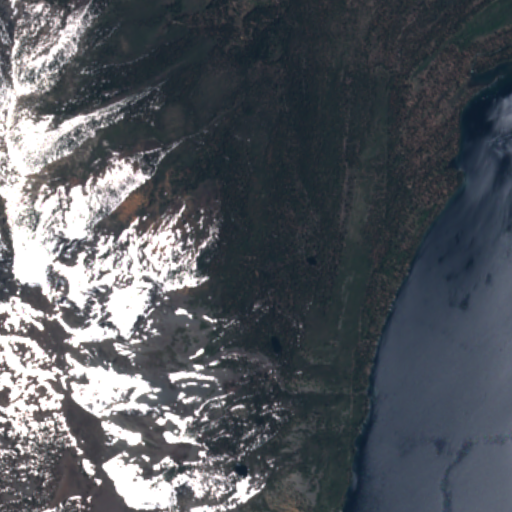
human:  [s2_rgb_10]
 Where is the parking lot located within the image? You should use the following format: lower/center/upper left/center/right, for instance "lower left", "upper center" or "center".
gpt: The parking lot is located in the upper right of the image.
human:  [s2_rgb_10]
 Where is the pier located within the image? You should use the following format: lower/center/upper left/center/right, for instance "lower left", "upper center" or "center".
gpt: The pier is located in the lower right of the image.
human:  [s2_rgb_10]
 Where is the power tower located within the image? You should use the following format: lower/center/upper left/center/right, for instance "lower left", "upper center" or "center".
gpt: There is no power tower in the image.